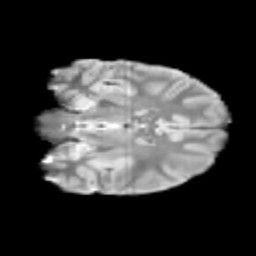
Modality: T2w
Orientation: coronal
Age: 9
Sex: male
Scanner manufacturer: siemens
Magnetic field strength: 3 T
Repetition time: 3.8 s
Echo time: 0.07 s